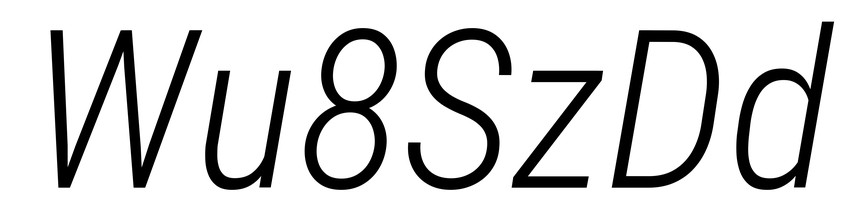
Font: Roboto-Italic_Condensed_Light_Italic